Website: lowes
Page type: payment
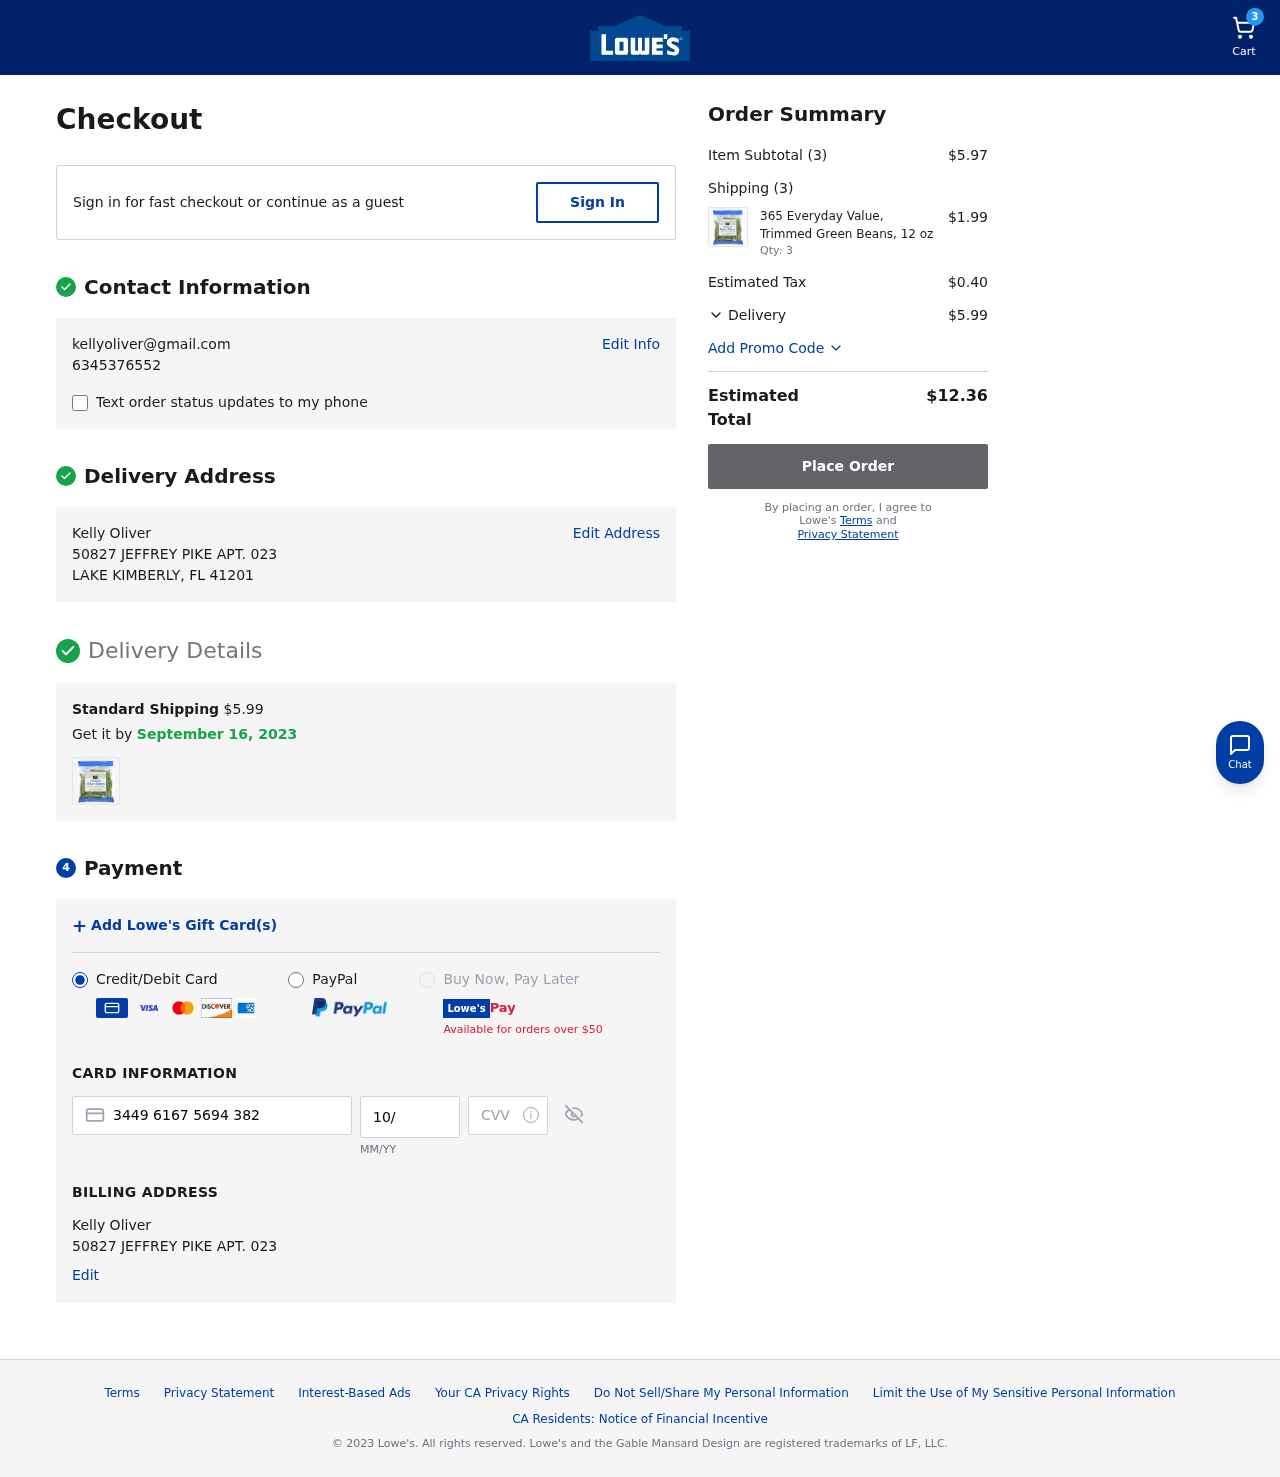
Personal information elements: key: PII_CARD_CVV
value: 5318
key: PII_CARD_EXPIRY
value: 10/28
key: PII_CARD_NUMBER
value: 3449 6167 5694 382
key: PII_EMAIL
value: kellyoliver@gmail.com
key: PII_FULLNAME
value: Kelly Oliver
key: PII_FULLNAME2
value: Kelly Oliver
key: PII_PHONE
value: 6345376552
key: PII_STREET
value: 50827 JEFFREY PIKE APT. 023
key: PII_STREET2
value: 50827 JEFFREY PIKE APT. 023
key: PII_CITY_STATE_ZIP
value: LAKE KIMBERLY, FL 41201
Product elements: key: PRODUCT1_NAME
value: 365 Everyday Value, Trimmed Green Beans, 12 oz
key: PRODUCT1_PRICE
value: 1.99
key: PRODUCT1_QUANTITY
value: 3
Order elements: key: ORDER_NUM_ITEMS
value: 3
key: ORDER_SHIPPING_COST
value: $5.99
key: ORDER_DELIVERY_DATE
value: September 16, 2023
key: ORDER_SUBTOTAL
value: $5.97
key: ORDER_NUM_ITEMS2
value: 3
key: ORDER_TAX
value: $0.40
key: ORDER_SHIPPING_COST2
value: $5.99
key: ORDER_TOTAL
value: $12.36